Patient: sex F, age 28
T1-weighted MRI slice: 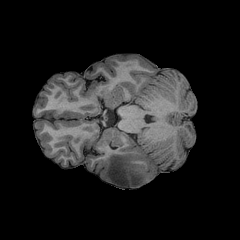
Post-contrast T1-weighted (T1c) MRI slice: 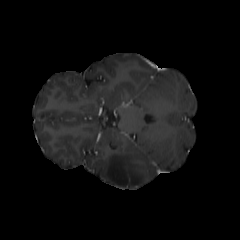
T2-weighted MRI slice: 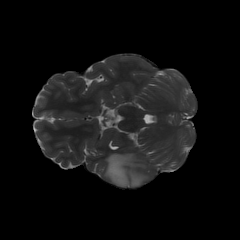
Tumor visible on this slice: yes
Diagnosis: Astrocytoma, IDH-mutant
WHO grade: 2